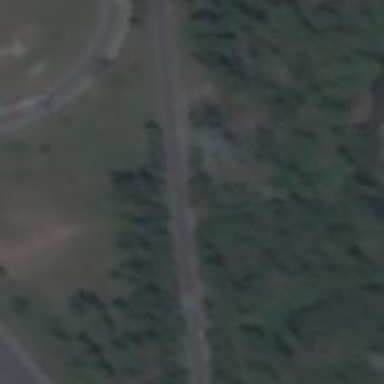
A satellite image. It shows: Trunk link highway.